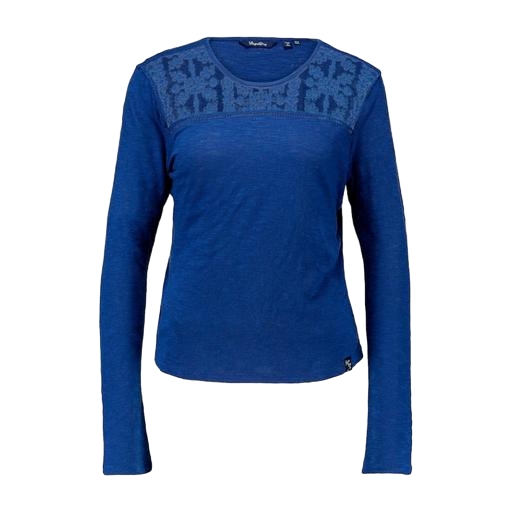
blue iconic women's long-sleeved t-shirt, blue women's long-sleeve t-shirt, blue still long-sleeved top, white background